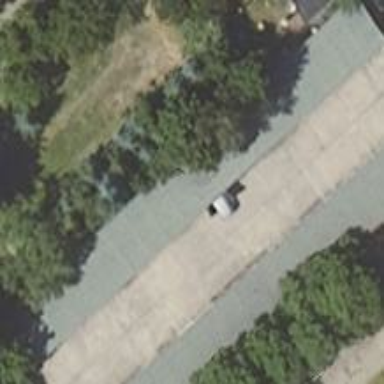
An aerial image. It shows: Garage.